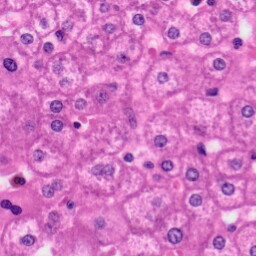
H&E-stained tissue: Liver